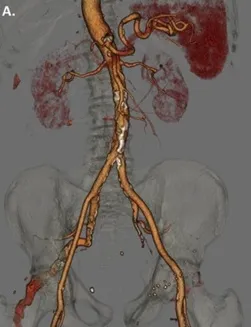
Computed tomography (CT) reconstructions demonstrating a right-sided persistent sciatic artery aneurysm. A) The right PSA is a continuation of the internal iliac artery and exits the pelvis caudally.
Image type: radiology (ct)